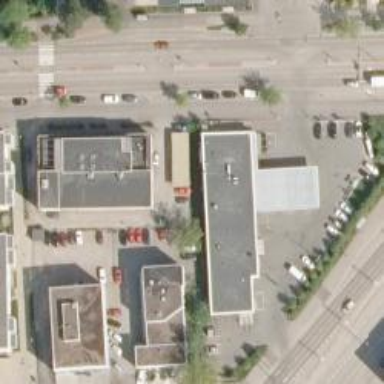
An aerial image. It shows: Convenience shop.